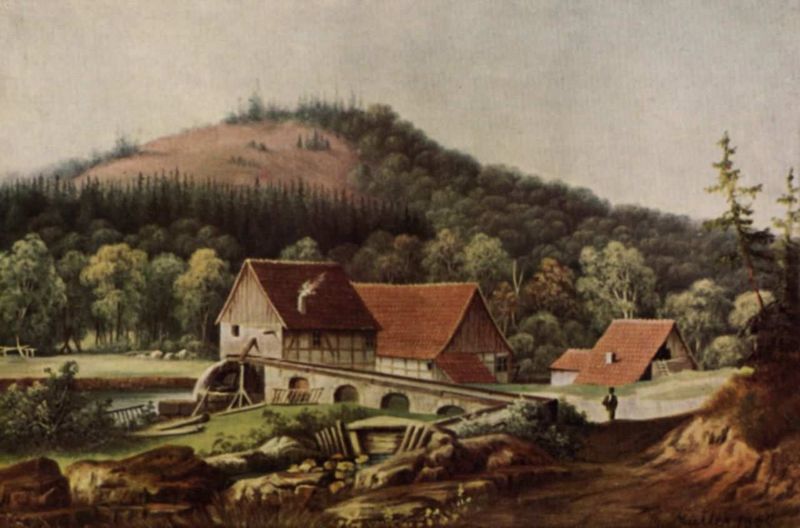
Titel: Horn-Bad Meinberg (Lippe), Silbermühle bei Horn
Künstler: Theodor Müller
Standort: Detmold
Institution: Lippisches Landesmuseum
Schlagwörter: baum, berg, blau, dunkel, felsen, gemälde, himmel, laub, mann, schatten, wasser, weiß, bäume, fluss, grün, landschaft, teich, ufer, braun, grau, holz, licht, strasse, dach, gebäude, gras, haus, rasen, rot, weg, wiese, malerei, mensch, stein, steine, öl, bach, baumstamm, erde, feld, häuser, hügel, mühle, natur, brücke, busch, gewässer, gitter, rauch, land, figur, kind, rosa, wald, arbeit, kamin, müller, schornstein, garten, deutschland, ruhe, bogen, ort, abhang, acker, berge, fels, gebirge, hang, dorf, dächer, schornsteine, ziegel, kahl, bauernhof, hof, hütten, idylle, damm, rad, romantik, strom, tannen, staffage, bauer, tor, unscharf, bögen, wälder, lichtung, nadelbaum, tanne, landschaftsbild, leben, hügelig, abholzung, rodung, wanderer, bauernhaus, nadelbäume, tannenwald, fachwerk, fachwerkhaus, siedlung, graben, aquädukt, spaziergänger, mehl, wipfel, schafe, koch, höfe, stadel, mühlrad, wasserrad, wasserleitung, bäuerlich, schreinerei, schleuse, schwarzwald, wassermühle, leitung, junfe, dunkeö, schonrstein, energie, mühlstein, talsperre, bäumee, stau, wasserwerk, orf, mühlenrad, königsfarn, mühlradf, wassereadx, waldrodung, nebrücke